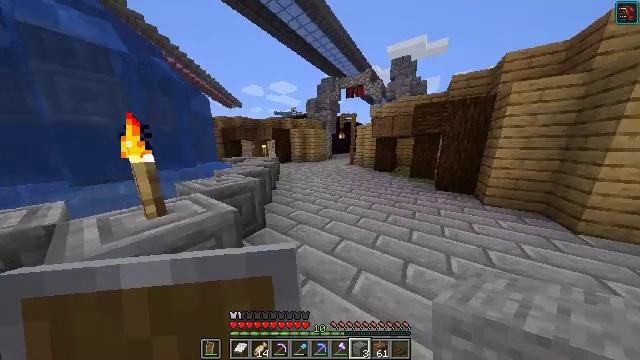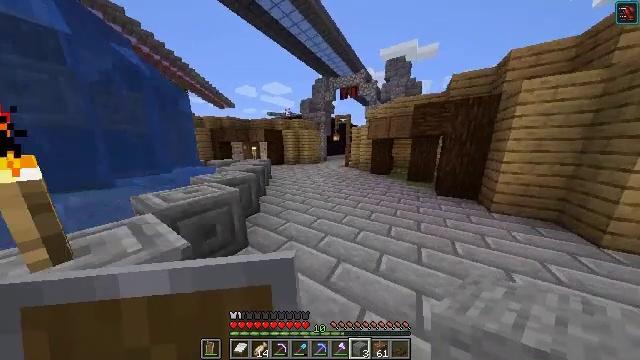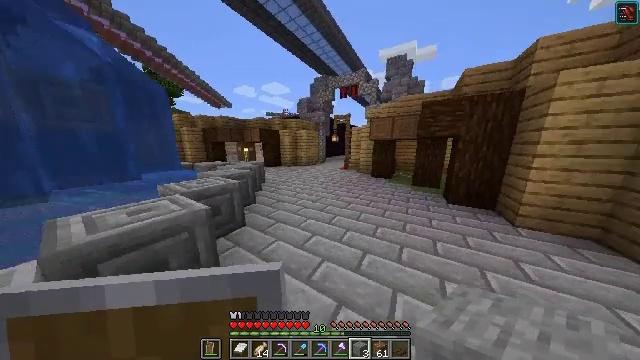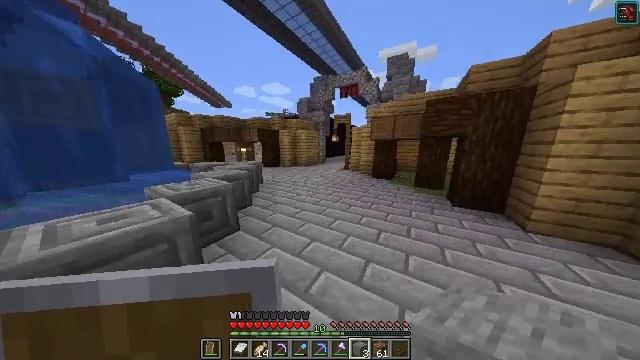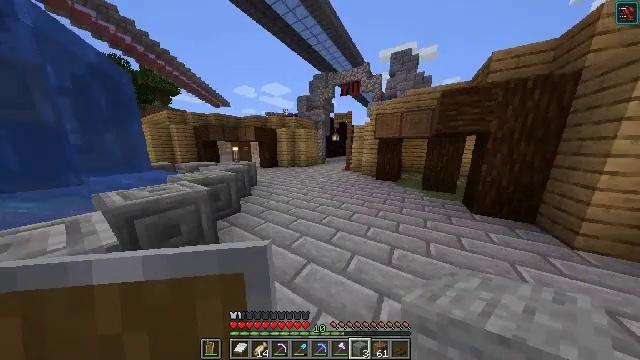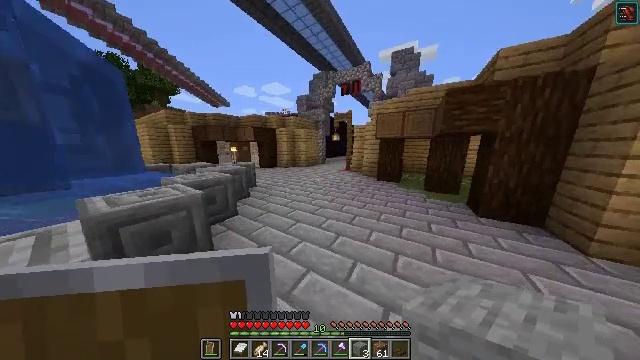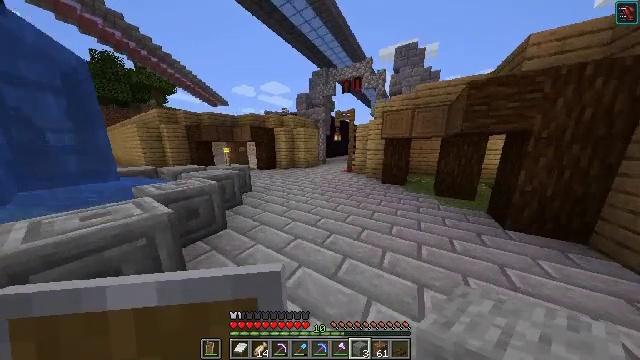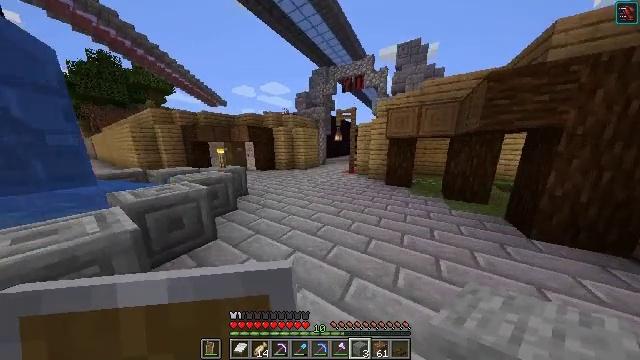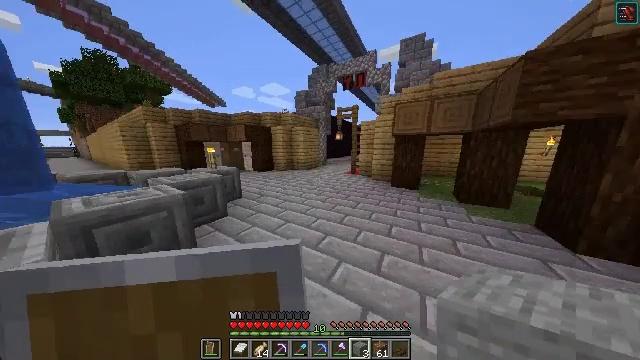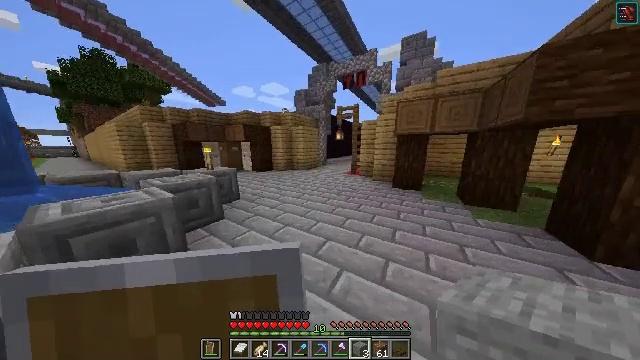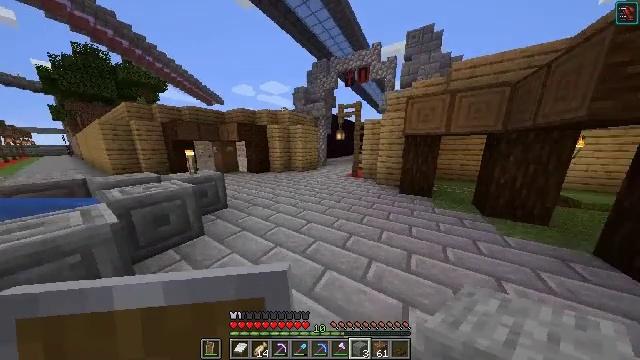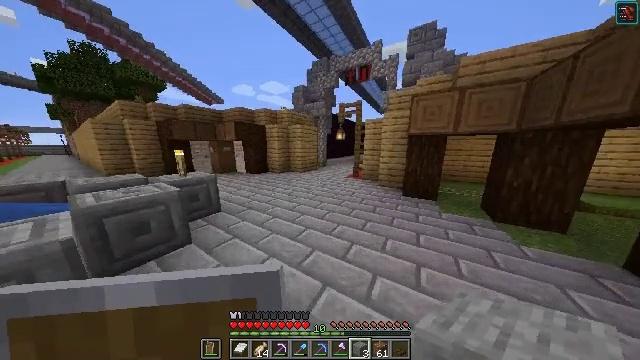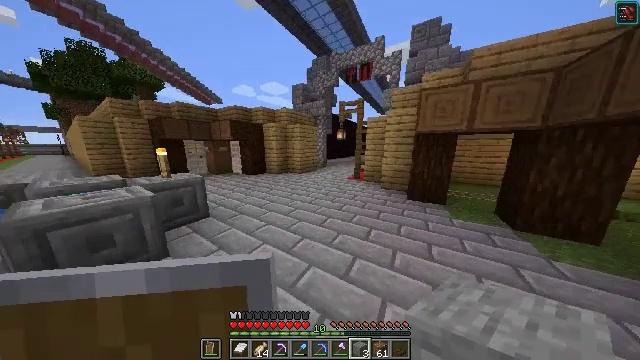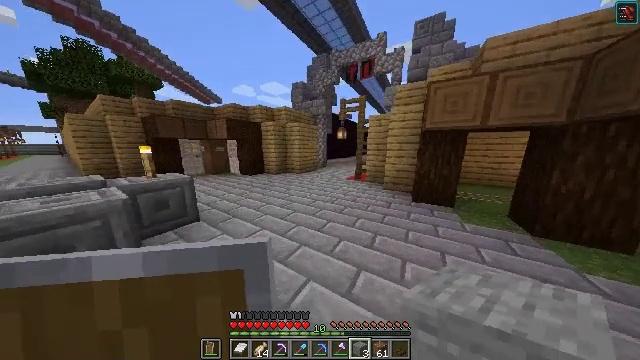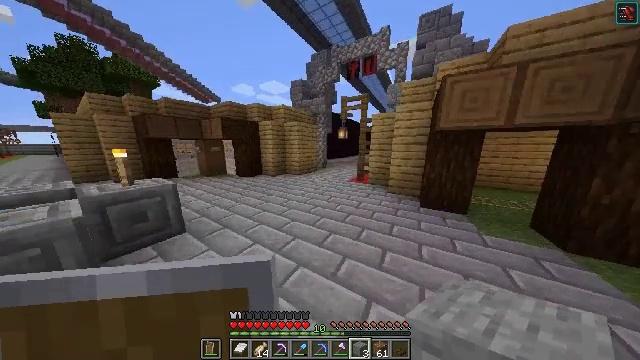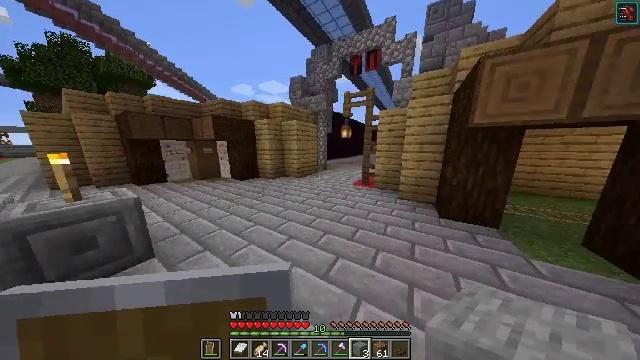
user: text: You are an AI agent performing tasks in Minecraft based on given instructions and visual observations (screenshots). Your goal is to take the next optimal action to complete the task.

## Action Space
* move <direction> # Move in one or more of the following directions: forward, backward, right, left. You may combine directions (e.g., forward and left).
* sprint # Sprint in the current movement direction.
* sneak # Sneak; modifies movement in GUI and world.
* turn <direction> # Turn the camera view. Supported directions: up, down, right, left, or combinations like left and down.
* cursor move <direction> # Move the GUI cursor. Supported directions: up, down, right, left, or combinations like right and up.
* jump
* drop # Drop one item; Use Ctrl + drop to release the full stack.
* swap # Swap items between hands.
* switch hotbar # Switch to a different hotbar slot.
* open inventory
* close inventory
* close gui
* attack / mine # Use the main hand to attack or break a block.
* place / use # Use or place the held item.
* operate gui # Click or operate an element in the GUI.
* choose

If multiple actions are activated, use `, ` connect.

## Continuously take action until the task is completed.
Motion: motion action
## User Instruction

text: Drop golden leggings.
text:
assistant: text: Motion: move forward, turn right
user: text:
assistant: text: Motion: move forward
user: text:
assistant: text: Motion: move forward
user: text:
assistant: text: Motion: move forward
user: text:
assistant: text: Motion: move forward
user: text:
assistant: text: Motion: move forward
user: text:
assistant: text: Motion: move forward
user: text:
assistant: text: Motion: move forward
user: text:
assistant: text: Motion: move forward
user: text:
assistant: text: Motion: move forward
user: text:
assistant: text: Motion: move forward
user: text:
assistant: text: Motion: move forward
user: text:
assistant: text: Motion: move forward
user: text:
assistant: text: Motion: move forward
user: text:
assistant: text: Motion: move forward
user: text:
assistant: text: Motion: move forward
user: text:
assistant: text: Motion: move forward
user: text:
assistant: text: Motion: move forward
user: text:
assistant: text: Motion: move forward
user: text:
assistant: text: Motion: move forward
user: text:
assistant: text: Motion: move forward and move left, turn right
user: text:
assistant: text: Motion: move forward and move left, turn right
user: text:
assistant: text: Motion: move forward and move left, turn right
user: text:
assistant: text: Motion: move forward and move left
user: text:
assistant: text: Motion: move forward and move left
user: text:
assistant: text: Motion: move forward and move left
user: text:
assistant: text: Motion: move forward, turn right
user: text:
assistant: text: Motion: move forward
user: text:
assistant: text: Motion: move forward
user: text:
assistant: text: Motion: move forward